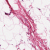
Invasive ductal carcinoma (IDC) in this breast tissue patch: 0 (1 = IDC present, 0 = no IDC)